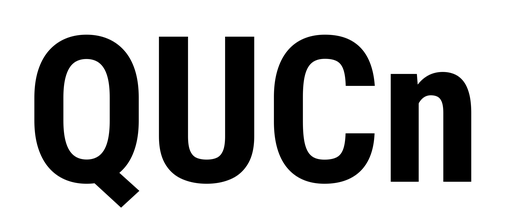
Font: Roboto_Condensed_Bold